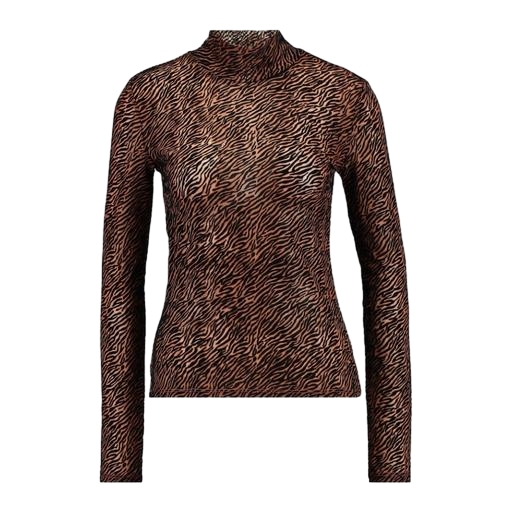
multicolor vero moda rust high neck blouse, black petite printed mock-neck top only macy, turtle neck and leopard design, white background